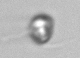
Label: flagellate